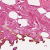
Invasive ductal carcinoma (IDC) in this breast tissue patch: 0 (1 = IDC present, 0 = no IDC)